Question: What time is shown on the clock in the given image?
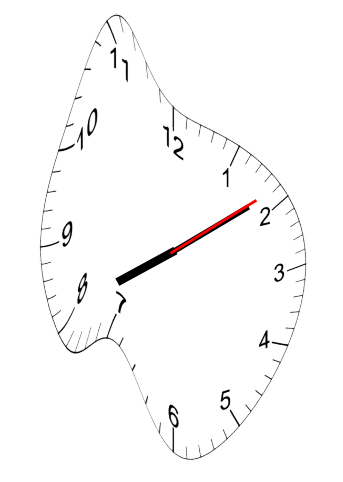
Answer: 08:09:09